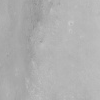
Atmospheric dust classification: not_dusty